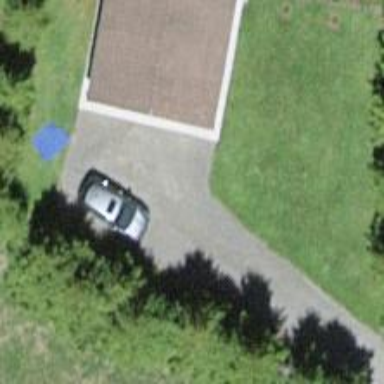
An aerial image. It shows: Driveway leading to service road.